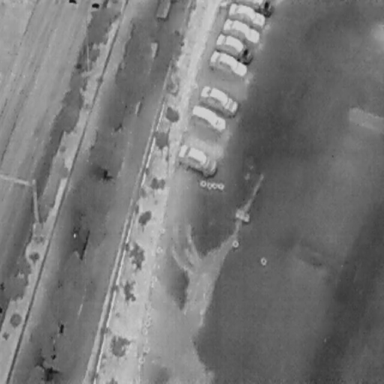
There are eight Cars in the infrared image.